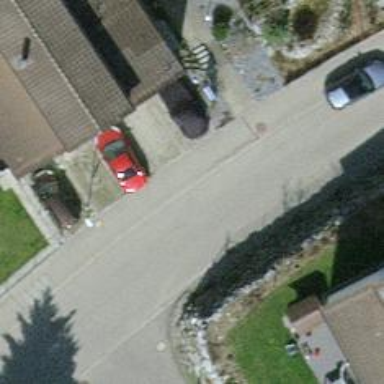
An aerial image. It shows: Paved residential road.